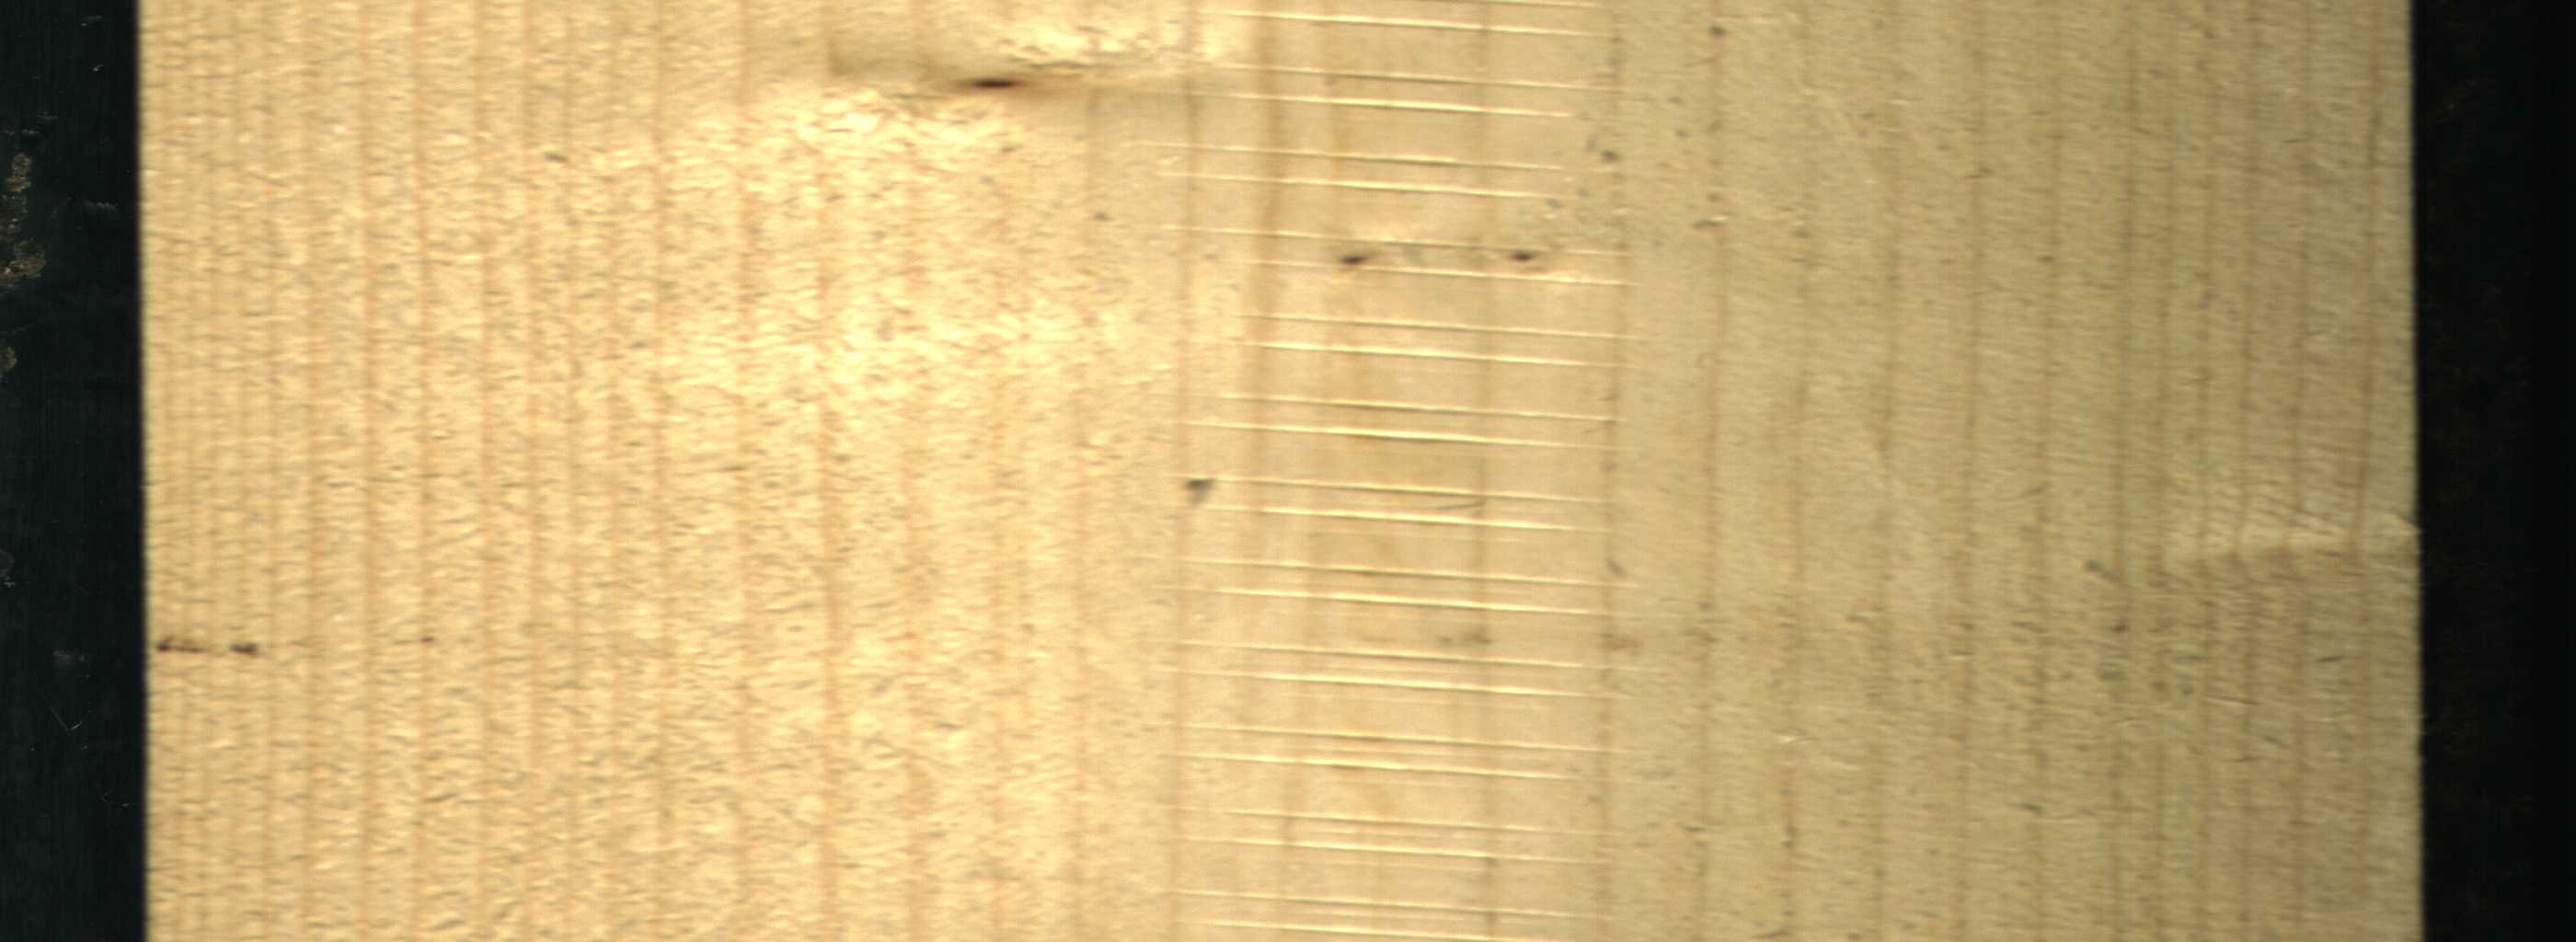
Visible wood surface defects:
Live_Knot
Live_Knot
Live_Knot